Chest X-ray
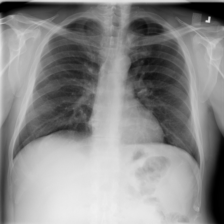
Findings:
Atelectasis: negative
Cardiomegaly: negative
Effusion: negative
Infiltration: negative
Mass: negative
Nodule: negative
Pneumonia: negative
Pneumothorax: negative
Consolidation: negative
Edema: negative
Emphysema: negative
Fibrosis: negative
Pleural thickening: negative
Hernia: negative